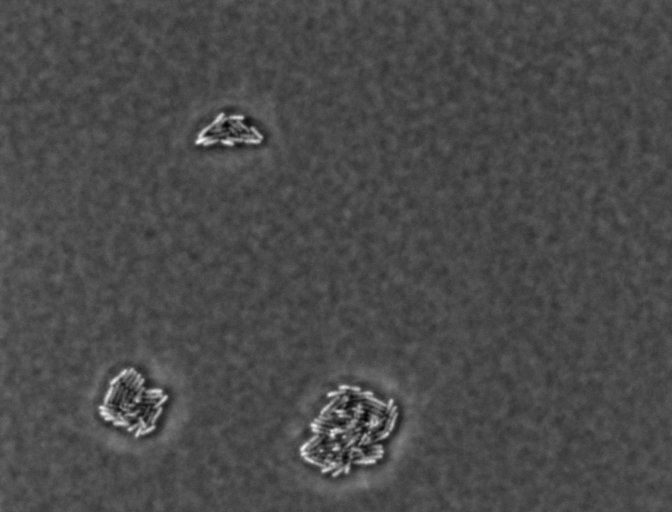
Phase contrast microscopy, 60x objective, 3 h incubation